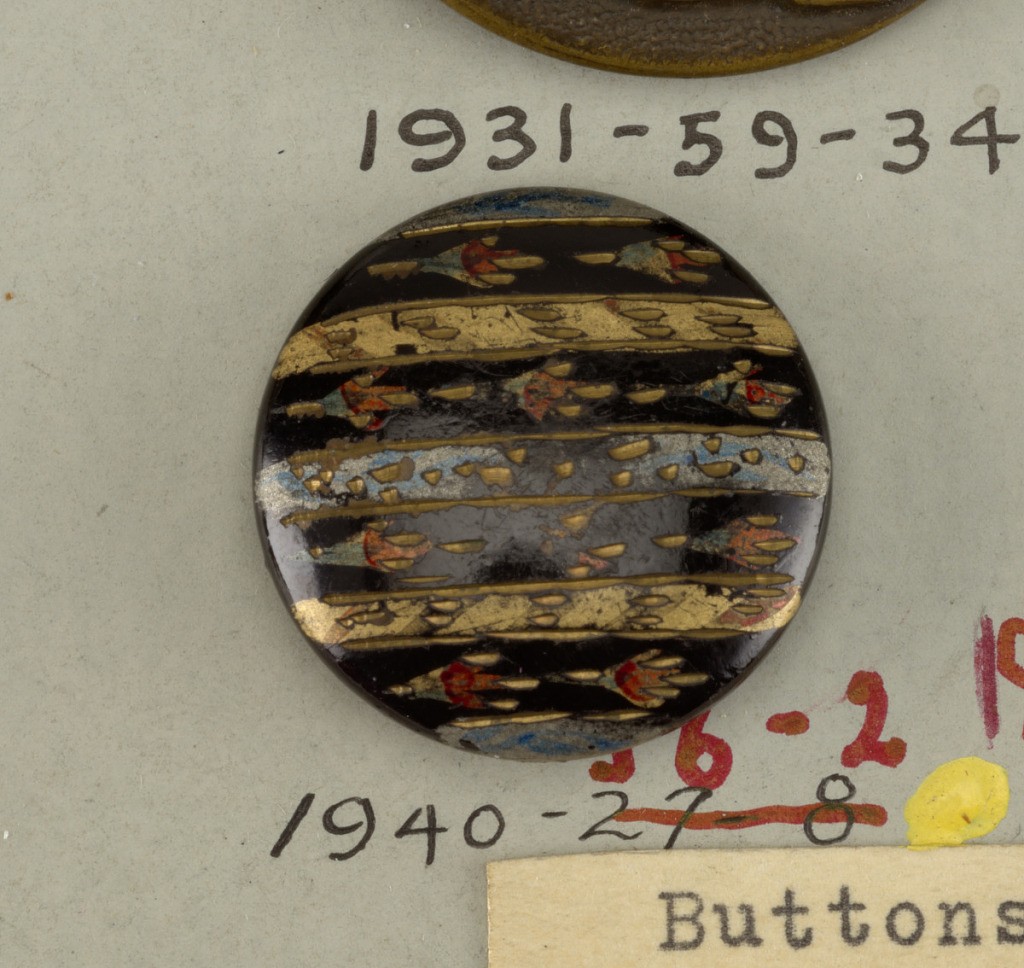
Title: Button
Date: ca. 1900
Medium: tin, painted
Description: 1940-56-2: on card 4250